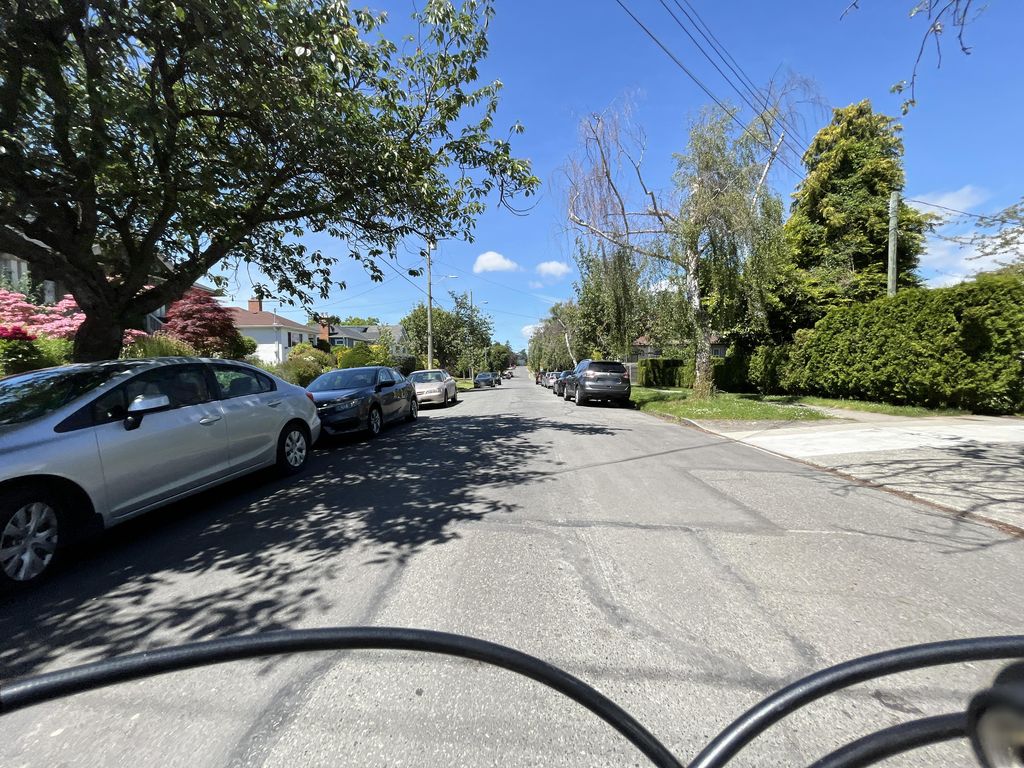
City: victoria